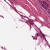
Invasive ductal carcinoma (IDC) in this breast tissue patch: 0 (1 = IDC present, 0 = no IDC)